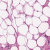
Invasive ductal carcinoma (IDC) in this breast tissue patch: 0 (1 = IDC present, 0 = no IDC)